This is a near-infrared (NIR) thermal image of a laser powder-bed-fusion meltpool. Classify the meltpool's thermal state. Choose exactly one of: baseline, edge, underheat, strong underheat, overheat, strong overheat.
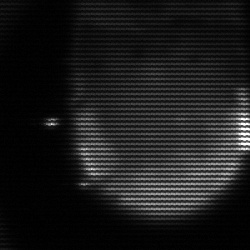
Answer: edge